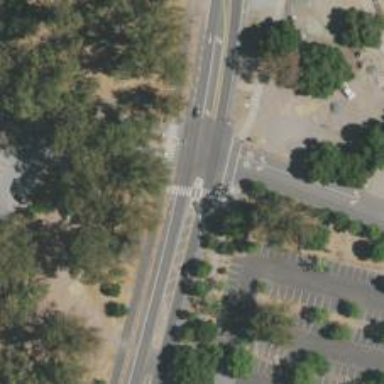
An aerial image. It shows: Marked crossing with pedestrian island.